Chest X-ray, PA view. Patient: 53 years old, sex F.
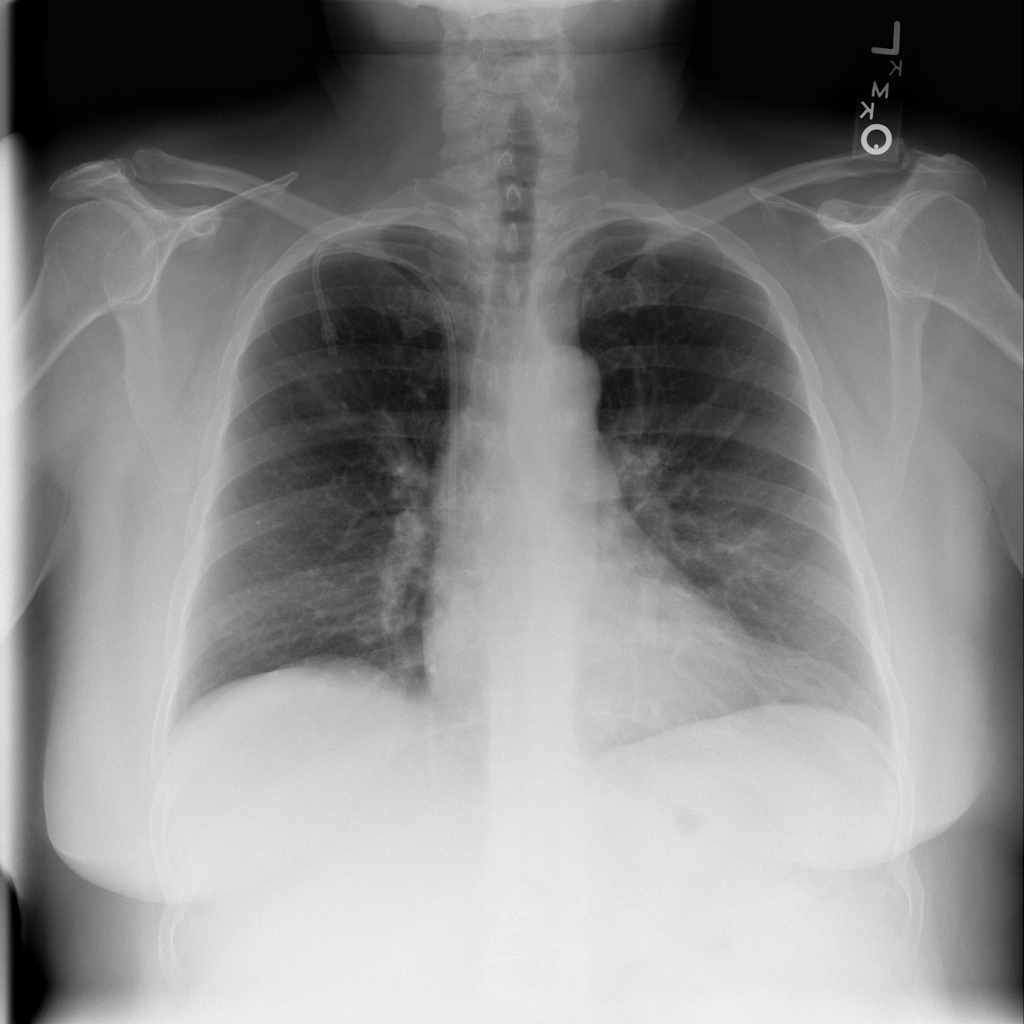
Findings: No Finding